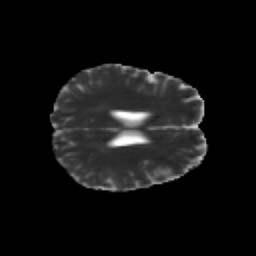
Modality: MD
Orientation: axial
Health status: healthy
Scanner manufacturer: siemens
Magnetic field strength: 3 T
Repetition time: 10 s
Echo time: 0.092 s